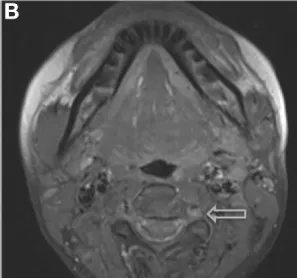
Additional MRI imaging indicating mural hematomas within the right . Left. Vertebral arteries, findings that would resolve following anticoagulant therapy and the cessation of lenvatinib.
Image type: radiology (mri)